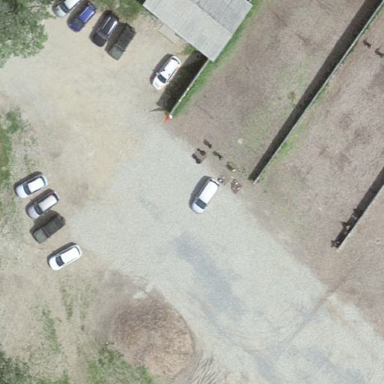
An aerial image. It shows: Parking area with pebblestone surface.